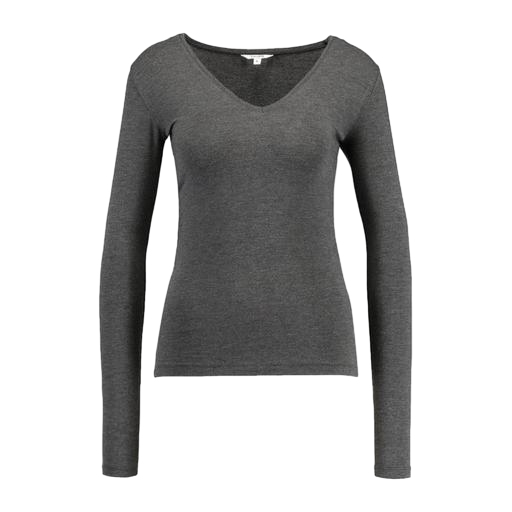
long sleeved and dark grey, longer-sleeved and dark grey, gray women's v-neck long-sleeve t-shirt, white background